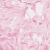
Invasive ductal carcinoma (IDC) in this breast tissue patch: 0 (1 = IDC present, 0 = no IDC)